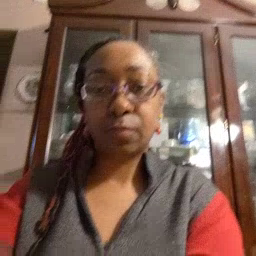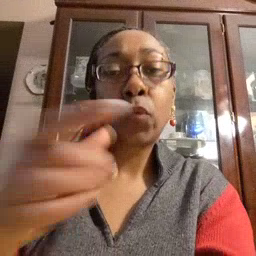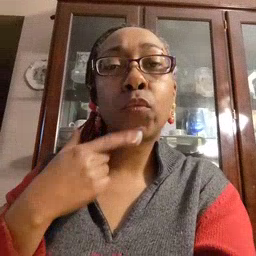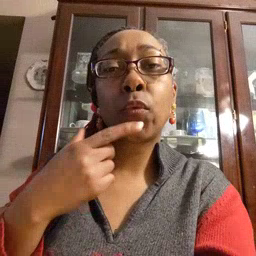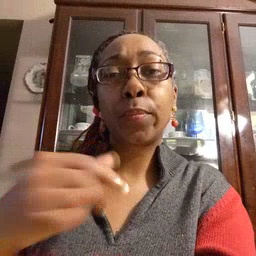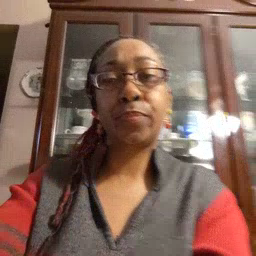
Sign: red